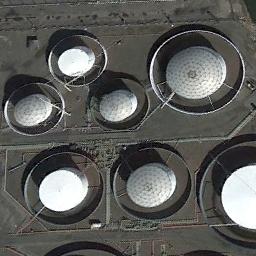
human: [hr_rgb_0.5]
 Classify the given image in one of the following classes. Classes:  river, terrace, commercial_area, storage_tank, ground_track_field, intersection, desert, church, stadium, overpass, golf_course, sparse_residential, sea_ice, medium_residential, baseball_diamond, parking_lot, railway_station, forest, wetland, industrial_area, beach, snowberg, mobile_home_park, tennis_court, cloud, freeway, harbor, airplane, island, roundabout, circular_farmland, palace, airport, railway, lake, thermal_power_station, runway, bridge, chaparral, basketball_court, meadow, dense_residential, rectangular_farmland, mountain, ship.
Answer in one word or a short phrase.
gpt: storage_tank